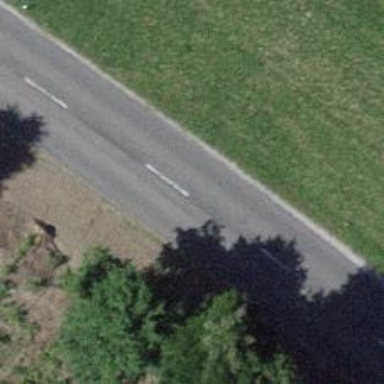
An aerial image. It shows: Tertiary road.